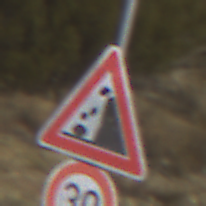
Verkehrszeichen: SteinschlagRechts
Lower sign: Geschwindigkeit30
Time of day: MorningAfternoon
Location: Outdoor (Nature)
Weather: Clear
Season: NotSpecified
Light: Natural